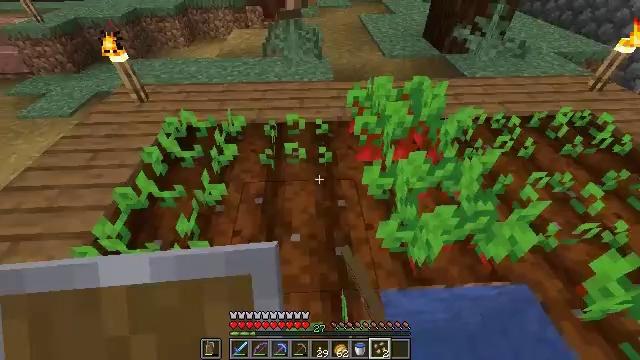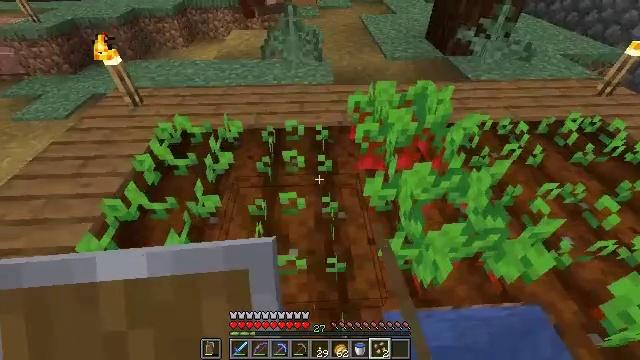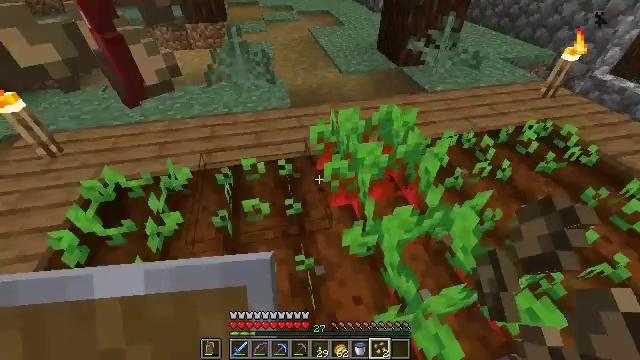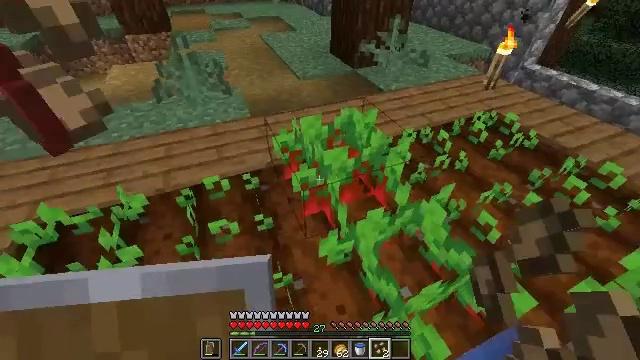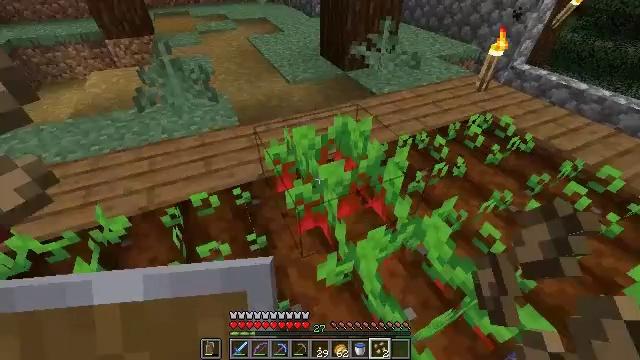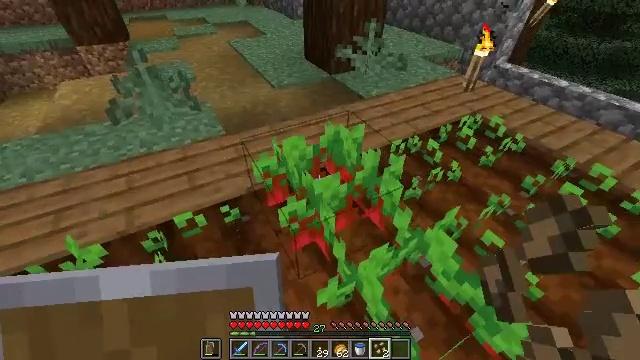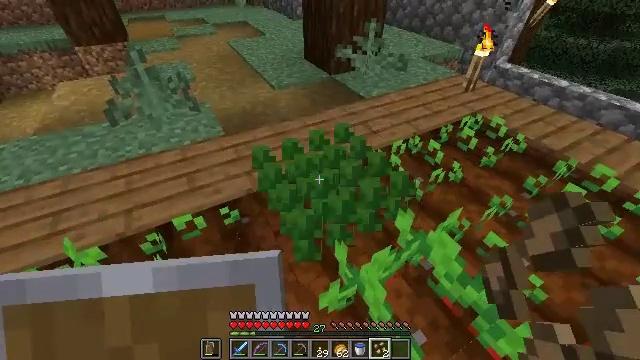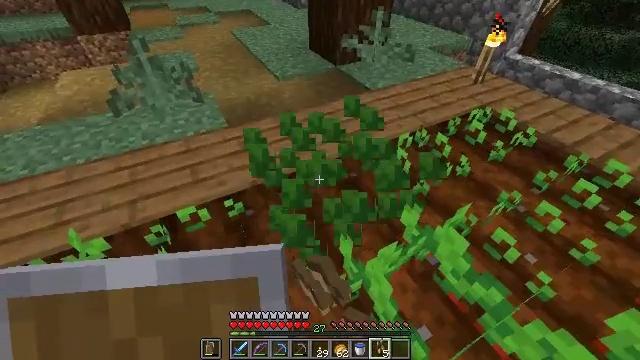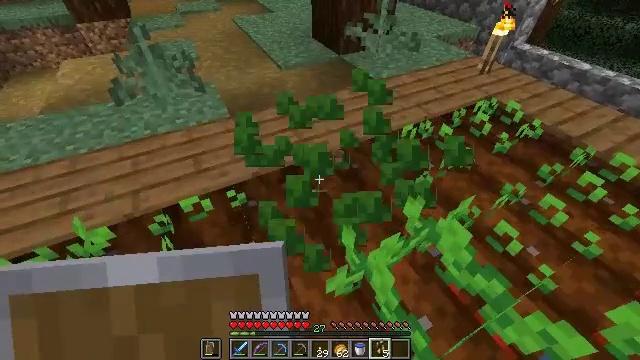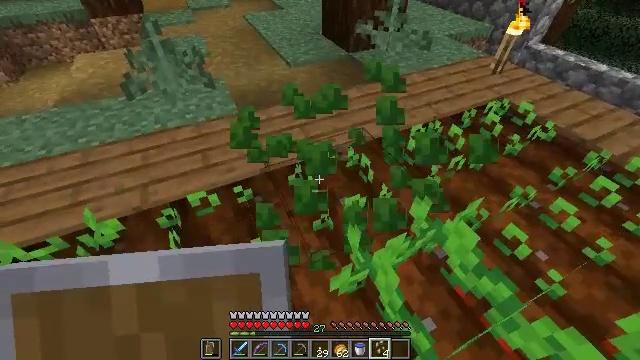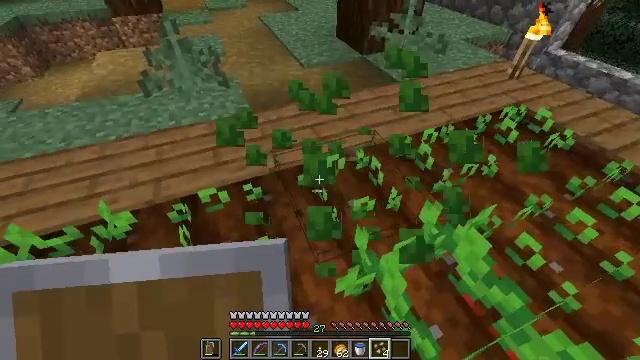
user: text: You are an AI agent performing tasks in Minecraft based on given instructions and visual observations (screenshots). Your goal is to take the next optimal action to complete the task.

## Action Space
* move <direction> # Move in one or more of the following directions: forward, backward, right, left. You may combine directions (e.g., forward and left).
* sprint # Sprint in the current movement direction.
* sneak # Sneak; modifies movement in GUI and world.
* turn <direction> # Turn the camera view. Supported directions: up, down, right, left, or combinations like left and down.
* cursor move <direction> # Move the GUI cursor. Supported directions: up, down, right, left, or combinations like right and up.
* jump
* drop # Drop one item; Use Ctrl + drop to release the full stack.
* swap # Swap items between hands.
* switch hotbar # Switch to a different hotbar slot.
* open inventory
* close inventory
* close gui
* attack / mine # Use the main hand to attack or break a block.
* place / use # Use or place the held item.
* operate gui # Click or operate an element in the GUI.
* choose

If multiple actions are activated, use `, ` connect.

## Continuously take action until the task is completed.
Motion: motion action
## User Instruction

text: Pull up beetroots from the soil.
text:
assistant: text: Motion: move forward
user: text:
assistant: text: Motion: move forward, turn right and up
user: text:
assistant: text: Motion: move forward, turn right
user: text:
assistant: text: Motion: turn right
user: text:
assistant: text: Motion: turn right
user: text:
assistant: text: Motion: attack / mine
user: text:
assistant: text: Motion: turn down, attack / mine
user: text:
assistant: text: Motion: turn down, use / place
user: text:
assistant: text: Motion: turn left, use / place
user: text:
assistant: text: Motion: turn left
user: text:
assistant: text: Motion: no_op